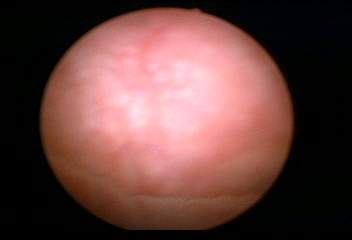
Modality: WLC
Class: Normal mucosa
Bladder cancer association: No